Question: I would like to optimize my URL showed in web browsers. I know Routing is perfect for that but I don't know if it is possible the way I want. I have a list of projects in a list. Each project have an ID, a name and a category. When navigating to the detail product page, the URL showed should be "/category/name". I know I can pass the ID, the category and the name in the ActionLink and adjusting the routing in Global.asax. I already do that but I still have the ID which is concatenate to the rest of the URL. This is ugly.
The ActionLink in my view:
'''
@Html.ActionLink(@p.Name, "Detail", new { projectID = @p.ProjectID, category = @p.Category, name = @p.Name })
'''
the Global.asax:
'''
routes.MapRoute(null,
"{category}/{name}",
new { controller = "Project", action = "Detail" }
);
'''
The resulting URL:

As you can see, the projectID is always added to the end of the URL. How can I avoid that behaviour?
Thanks.
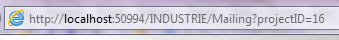
Answer: '''
routes.MapRoute(null,
"{category}/{name}/{projectID}",
new { controller = "Project", action = "Detail", projectID = UrlParameter.Optional }
'''
);
will give you
is that what you want ?